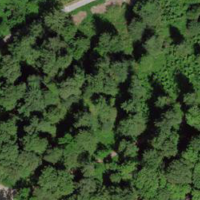
EUNIS habitat code: 44
Species observed at this site:
Anoplotrupes stercorosus